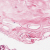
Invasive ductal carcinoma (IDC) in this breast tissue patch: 0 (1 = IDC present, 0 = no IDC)